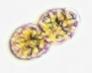
Label: Margalefidinium